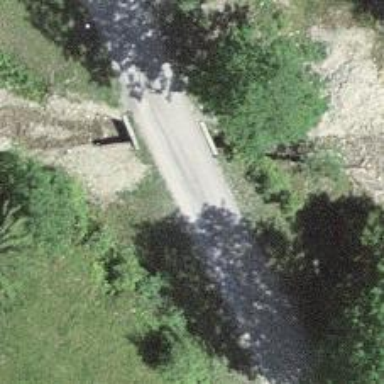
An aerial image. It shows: Unclassified road with bridge.